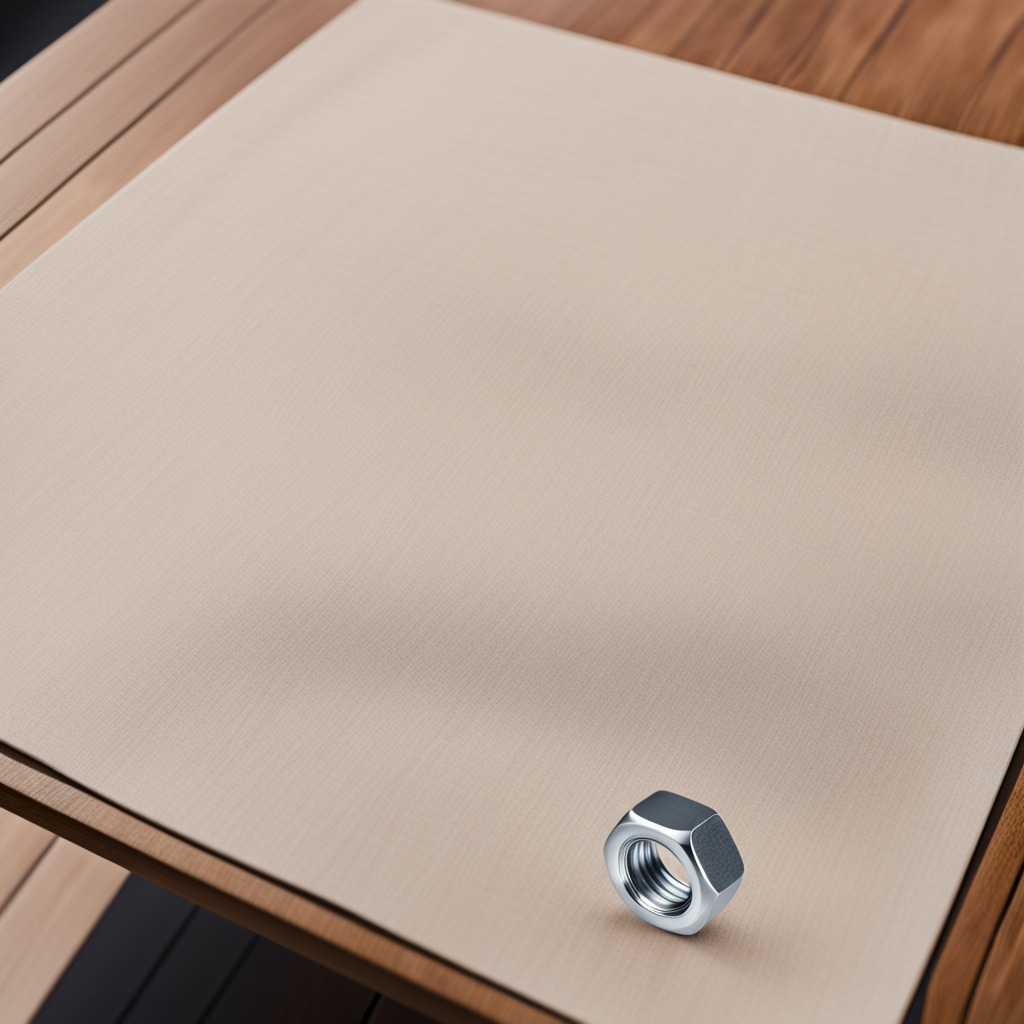
A metal nut is lying on a wooden table in an outdoor workshop.